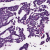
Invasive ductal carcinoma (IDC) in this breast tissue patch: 1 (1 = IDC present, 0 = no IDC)